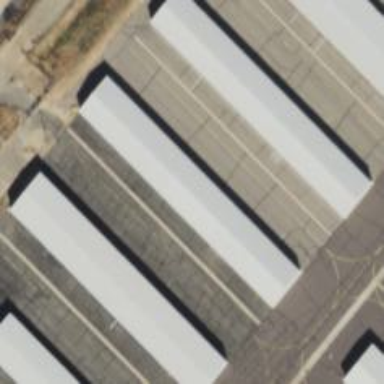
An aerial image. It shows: Hangar building located at airport.